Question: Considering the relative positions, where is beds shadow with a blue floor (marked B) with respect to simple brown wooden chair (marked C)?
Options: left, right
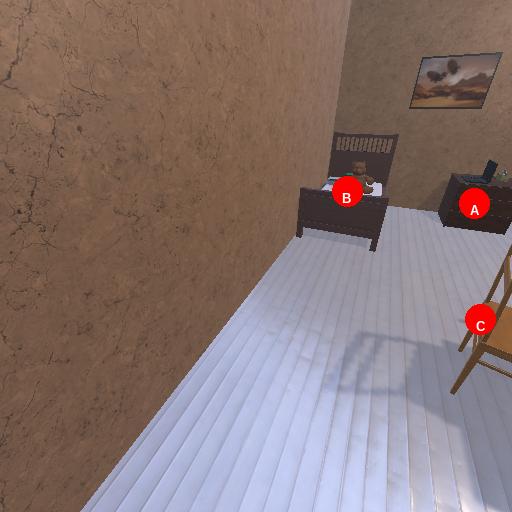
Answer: left